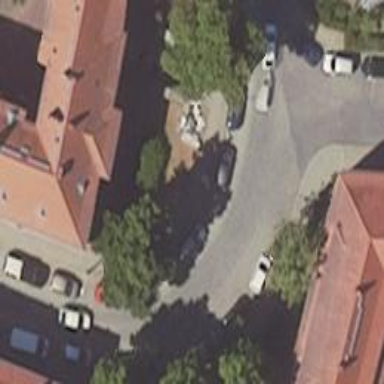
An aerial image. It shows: Residential road.